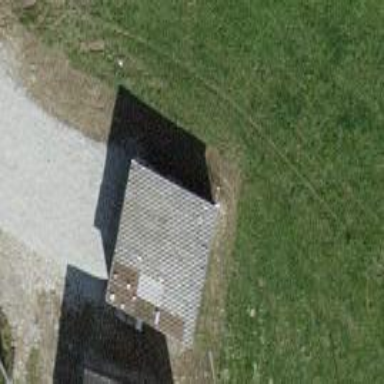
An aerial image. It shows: Garage building.